Question: I want to build log4net 1.2.11 (in MonoDevelop 3.0.5 on OS X 10.6.8).
I get this error:
> error CS1548: Error during assembly signing. The specified key file '......\log4net.snk' does not exist
... even though the project is configured to NOT sign assemblies:

How to make MonoDevelop understand that it should not worry about signing?
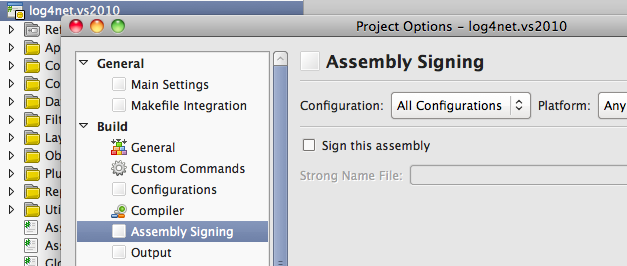
Answer: The problem was this line in log4net's 'AssemblyInfo.cs':
'''
[assembly: AssemblyKeyFile(@"..\..\..\log4net.snk")]
'''
Removing this line solves the problem.